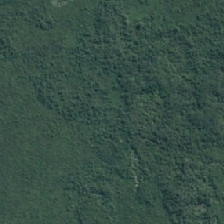
Land cover: herbaceous_freshwater_vege